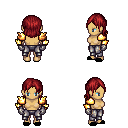
a pixel art fantasy rpg character, female body template, human, tanned skin, gold arm armor, metal pants, brunette long bangs hairstyle, metal gloves, black slippers, four views (front, back, left, right), 2x2 character sprite sheet, small pixel art, hard edges, no anti-aliasing